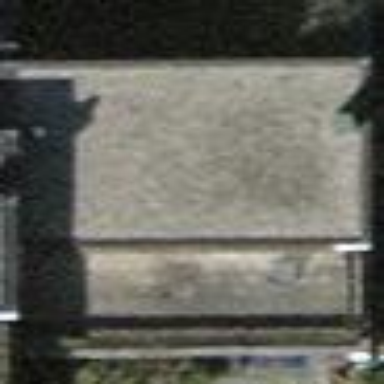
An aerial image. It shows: Terrace building.